Question: '''
<?xml version="1.0" encoding="utf-8"?>
<RelativeLayout xmlns:android="http://schemas.android.com/apk/res/android"
android:id="@+id/form_layout"
android:layout_width="match_parent"
android:layout_height="wrap_content"
android:background="@color/black"
android:orientation="vertical"
android:overScrollMode="ifContentScrolls"
android:scrollbarStyle="insideOverlay"
android:scrollbars="vertical" >
<Spinner
android:id="@+id/formulae"
android:layout_width="200dp"
android:layout_height="60dp"
android:layout_marginLeft="50dp"
android:layout_marginRight="50dp"
android:background="@color/LightSkyBlue"
android:dropDownWidth="wrap_content"
android:entries="@array/formulas"
android:gravity="center"
android:paddingLeft="0dp"
android:textAlignment="center" />
<EditText
android:id="@+id/k2_editText"
android:layout_width="wrap_content"
android:layout_height="wrap_content"
android:layout_above="@+id/al"
android:layout_alignRight="@+id/al_editText"
android:layout_alignTop="@+id/k2"
android:layout_marginLeft="120dp"
android:ems="10"
android:enabled="true"
android:inputType="numberDecimal"
android:onClick="@drawable/textfield_activated_holo_light"
android:textColor="@color/White"
android:textSize="15sp"
android:visibility="visible"
android:width="100dp" />
<TextView
android:id="@+id/k1"
android:layout_width="wrap_content"
android:layout_height="wrap_content"
android:layout_alignParentLeft="true"
android:layout_below="@+id/dr"
android:layout_marginLeft="24dp"
android:layout_marginTop="28dp"
android:text="@string/K1"
android:textColor="@color/white"
android:textSize="25sp" />
<EditText
android:id="@+id/k1_editText"
android:layout_width="wrap_content"
android:layout_height="wrap_content"
android:layout_above="@+id/k2"
android:layout_alignLeft="@+id/k2_editText"
android:layout_alignRight="@+id/k2_editText"
android:layout_alignTop="@+id/k1"
android:background="@drawable/edit_text_holo_light"
android:ems="10"
android:enabled="true"
android:inputType="numberDecimal"
android:onClick="@drawable/textfield_activated_holo_light"
android:textColor="@color/White"
android:textSize="15sp"
android:visibility="visible"
android:width="100dp" />
<TextView
android:id="@+id/dr"
android:layout_width="wrap_content"
android:layout_height="wrap_content"
android:layout_alignLeft="@+id/formulae"
android:layout_below="@+id/formulae"
android:layout_marginTop="14dp"
android:layout_toLeftOf="@+id/k1_editText"
android:ems="10"
android:gravity="center"
android:text="@string/dr"
android:textColor="@color/White"
android:textSize="25sp" />
<TextView
android:id="@+id/k2"
android:layout_width="wrap_content"
android:layout_height="wrap_content"
android:layout_alignRight="@+id/k1"
android:layout_below="@+id/k1"
android:layout_marginTop="38dp"
android:text="@string/K2"
android:textColor="@color/White"
android:textSize="25sp" />
<TextView
android:id="@+id/al"
android:layout_width="wrap_content"
android:layout_height="wrap_content"
android:layout_alignRight="@+id/k2"
android:layout_below="@+id/k2"
android:layout_marginTop="38dp"
android:text="@string/AL"
android:textColor="@color/White"
android:textSize="25sp" />
<EditText
android:id="@+id/al_editText"
android:layout_width="wrap_content"
android:layout_height="wrap_content"
android:layout_alignRight="@+id/formulae"
android:layout_alignTop="@+id/al"
android:layout_marginLeft="120dp"
android:ems="10"
android:enabled="true"
android:inputType="numberDecimal"
android:onClick="@drawable/textfield_activated_holo_light"
android:textColor="@color/White"
android:textSize="15sp"
android:visibility="visible"
android:width="100dp" />
<EditText
android:id="@+id/al_const_editText"
android:layout_width="wrap_content"
android:layout_height="wrap_content"
android:layout_alignBottom="@+id/al_const"
android:layout_alignRight="@+id/al_editText"
android:layout_marginLeft="120dp"
android:ems="10"
android:enabled="true"
android:inputType="numberDecimal"
android:onClick="@drawable/textfield_activated_holo_light"
android:textColor="@color/White"
android:textSize="15sp"
android:visibility="visible"
android:width="100dp" />
<EditText
android:id="@+id/dr_editText"
android:layout_width="wrap_content"
android:layout_height="wrap_content"
android:layout_alignLeft="@+id/k1_editText"
android:layout_alignRight="@+id/formulae"
android:layout_alignTop="@+id/dr"
android:ems="10"
android:inputType="numberDecimal|numberSigned"
android:textColor="@color/White"
android:textSize="15sp" >
<requestFocus />
</EditText>
<TextView
android:id="@+id/al_const"
android:layout_width="wrap_content"
android:layout_height="wrap_content"
android:layout_alignLeft="@+id/al"
android:layout_below="@+id/al_editText"
android:layout_marginTop="43dp"
android:text="@string/Rx"
android:textColor="@color/White"
android:textSize="20sp" />
<Button
android:id="@+id/result"
android:layout_width="match_parent"
android:layout_height="50dp"
android:layout_alignParentBottom="true"
android:layout_centerHorizontal="true"
android:background="@color/LightSkyBlue"
android:text="@string/Result"
android:textSize="25sp" />
</RelativeLayout>
'''
---

---
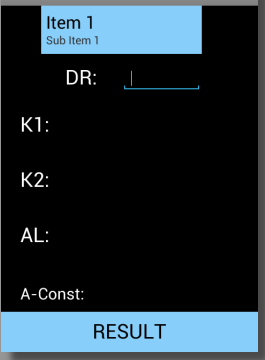
Answer: Try this :
'''
<?xml version="1.0" encoding="utf-8"?>
<RelativeLayout xmlns:android="http://schemas.android.com/apk/res/android"
android:layout_width="match_parent"
android:layout_height="wrap_content" >
<ScrollView
android:layout_width="fill_parent"
android:layout_height="fill_parent" >
<RelativeLayout
android:id="@+id/form_layout"
android:layout_width="fill_parent"
android:layout_height="wrap_content"
android:background="@color/black" >
<Spinner
android:id="@+id/formulae"
android:layout_width="200dp"
android:layout_height="60dp"
android:layout_marginLeft="50dp"
android:layout_marginRight="50dp"
android:background="@color/LightSkyBlue"
android:dropDownWidth="wrap_content"
android:entries="@array/formulas"
android:gravity="center"
android:paddingLeft="0dp"
android:textAlignment="center" />
<EditText
android:id="@+id/k2_editText"
android:layout_width="wrap_content"
android:layout_height="wrap_content"
android:layout_above="@+id/al"
android:layout_alignRight="@+id/al_editText"
android:layout_alignTop="@+id/k2"
android:layout_marginLeft="120dp"
android:ems="10"
android:enabled="true"
android:inputType="numberDecimal"
android:onClick="@drawable/textfield_activated_holo_light"
android:textColor="@color/White"
android:textSize="15sp"
android:visibility="visible"
android:width="100dp" />
<TextView
android:id="@+id/k1"
android:layout_width="wrap_content"
android:layout_height="wrap_content"
android:layout_alignParentLeft="true"
android:layout_below="@+id/dr"
android:layout_marginLeft="24dp"
android:layout_marginTop="28dp"
android:text="@string/K1"
android:textColor="@color/white"
android:textSize="25sp" />
<EditText
android:id="@+id/k1_editText"
android:layout_width="wrap_content"
android:layout_height="wrap_content"
android:layout_above="@+id/k2"
android:layout_alignLeft="@+id/k2_editText"
android:layout_alignRight="@+id/k2_editText"
android:layout_alignTop="@+id/k1"
android:background="@drawable/edit_text_holo_light"
android:ems="10"
android:enabled="true"
android:inputType="numberDecimal"
android:onClick="@drawable/textfield_activated_holo_light"
android:textColor="@color/White"
android:textSize="15sp"
android:visibility="visible"
android:width="100dp" />
<TextView
android:id="@+id/dr"
android:layout_width="wrap_content"
android:layout_height="wrap_content"
android:layout_alignLeft="@+id/formulae"
android:layout_below="@+id/formulae"
android:layout_marginTop="14dp"
android:layout_toLeftOf="@+id/k1_editText"
android:ems="10"
android:gravity="center"
android:text="@string/dr"
android:textColor="@color/White"
android:textSize="25sp" />
<TextView
android:id="@+id/k2"
android:layout_width="wrap_content"
android:layout_height="wrap_content"
android:layout_alignRight="@+id/k1"
android:layout_below="@+id/k1"
android:layout_marginTop="38dp"
android:text="@string/K2"
android:textColor="@color/White"
android:textSize="25sp" />
<TextView
android:id="@+id/al"
android:layout_width="wrap_content"
android:layout_height="wrap_content"
android:layout_alignRight="@+id/k2"
android:layout_below="@+id/k2"
android:layout_marginTop="38dp"
android:text="@string/AL"
android:textColor="@color/White"
android:textSize="25sp" />
<EditText
android:id="@+id/al_editText"
android:layout_width="wrap_content"
android:layout_height="wrap_content"
android:layout_alignRight="@+id/formulae"
android:layout_alignTop="@+id/al"
android:layout_marginLeft="120dp"
android:ems="10"
android:enabled="true"
android:inputType="numberDecimal"
android:onClick="@drawable/textfield_activated_holo_light"
android:textColor="@color/White"
android:textSize="15sp"
android:visibility="visible"
android:width="100dp" />
<EditText
android:id="@+id/al_const_editText"
android:layout_width="wrap_content"
android:layout_height="wrap_content"
android:layout_alignBottom="@+id/al_const"
android:layout_alignRight="@+id/al_editText"
android:layout_marginLeft="120dp"
android:ems="10"
android:enabled="true"
android:inputType="numberDecimal"
android:onClick="@drawable/textfield_activated_holo_light"
android:textColor="@color/White"
android:textSize="15sp"
android:visibility="visible"
android:width="100dp" />
<EditText
android:id="@+id/dr_editText"
android:layout_width="wrap_content"
android:layout_height="wrap_content"
android:layout_alignLeft="@+id/k1_editText"
android:layout_alignRight="@+id/formulae"
android:layout_alignTop="@+id/dr"
android:ems="10"
android:inputType="numberDecimal|numberSigned"
android:textColor="@color/White"
android:textSize="15sp" >
<requestFocus />
</EditText>
<TextView
android:id="@+id/al_const"
android:layout_width="wrap_content"
android:layout_height="wrap_content"
android:layout_alignLeft="@+id/al"
android:layout_below="@+id/al_editText"
android:layout_marginTop="43dp"
android:text="@string/Rx"
android:textColor="@color/White"
android:textSize="20sp" />
<Button
android:id="@+id/result"
android:layout_width="match_parent"
android:layout_height="50dp"
android:layout_alignParentBottom="true"
android:layout_centerHorizontal="true"
android:background="@color/LightSkyBlue"
android:text="@string/Result"
android:textSize="25sp" />
</RelativeLayout>
</ScrollView>
</RelativeLayout>
'''
Thanks.